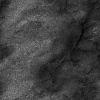
Atmospheric dust classification: not_dusty